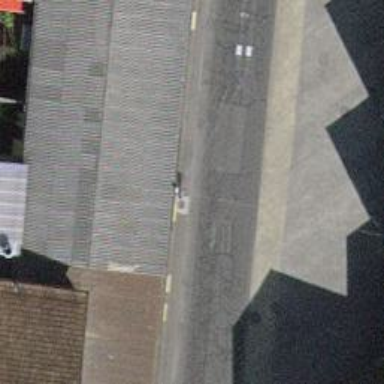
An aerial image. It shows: Driveway with trolley wires.